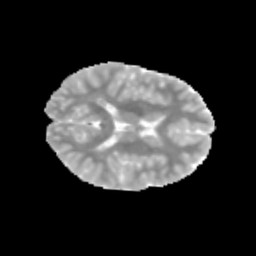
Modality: MD
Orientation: axial
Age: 11
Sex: male
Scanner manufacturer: siemens
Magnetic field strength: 3 T
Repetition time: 3.8 s
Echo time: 0.07 s